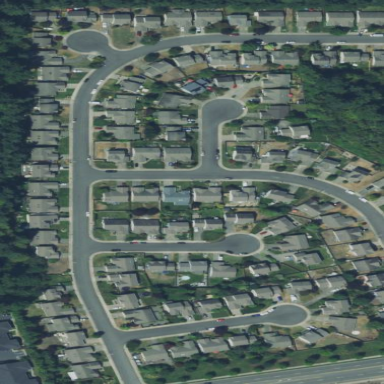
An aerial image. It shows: Single-family residential neighbourhood.